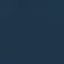
Land use / land cover: SeaLake